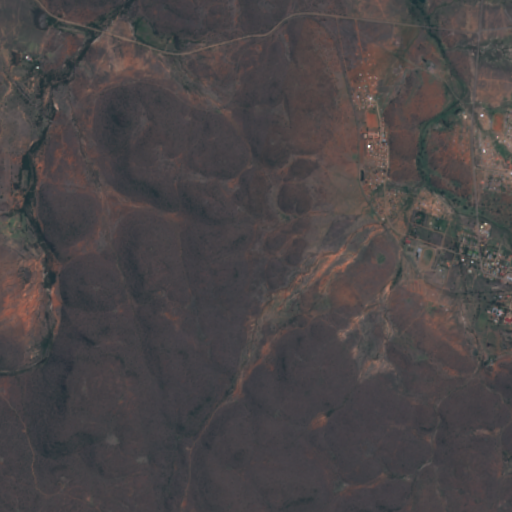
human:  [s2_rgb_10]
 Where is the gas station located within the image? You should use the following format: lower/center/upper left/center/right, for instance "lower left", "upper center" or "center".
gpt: The gas station is located in the center right of the image.
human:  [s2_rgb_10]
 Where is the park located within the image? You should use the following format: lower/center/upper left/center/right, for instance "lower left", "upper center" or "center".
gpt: The park is located in the right of the image.
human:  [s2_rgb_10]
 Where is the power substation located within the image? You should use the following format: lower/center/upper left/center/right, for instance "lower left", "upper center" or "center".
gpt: The power substation is located in the upper right of the image.
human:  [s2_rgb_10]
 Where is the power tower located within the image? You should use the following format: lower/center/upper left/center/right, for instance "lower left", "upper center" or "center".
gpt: The power tower is located in the upper right of the image.
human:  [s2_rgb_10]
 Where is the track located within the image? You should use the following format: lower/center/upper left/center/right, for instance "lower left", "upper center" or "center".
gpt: The track is located in the center right of the image.
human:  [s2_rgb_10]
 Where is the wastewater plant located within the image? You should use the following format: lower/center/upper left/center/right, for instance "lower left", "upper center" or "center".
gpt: The wastewater plant is located in the upper right of the image.
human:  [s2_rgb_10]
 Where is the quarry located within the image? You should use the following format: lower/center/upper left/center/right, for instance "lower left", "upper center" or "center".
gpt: There is no quarry in the image.